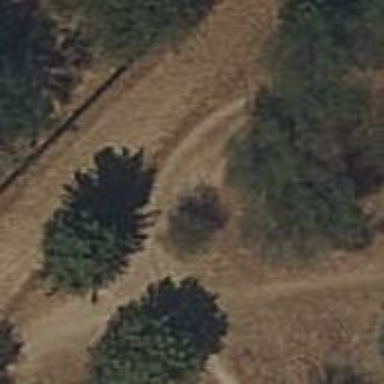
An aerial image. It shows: Dirt path.